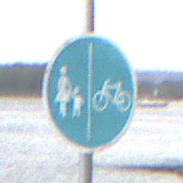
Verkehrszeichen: GetrennterRadUndGehwegRadwegRechts
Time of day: Midday
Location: Outdoor (Suburban)
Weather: Overcast
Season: NotSpecified
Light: Natural